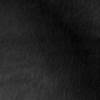
Atmospheric dust classification: not_dusty